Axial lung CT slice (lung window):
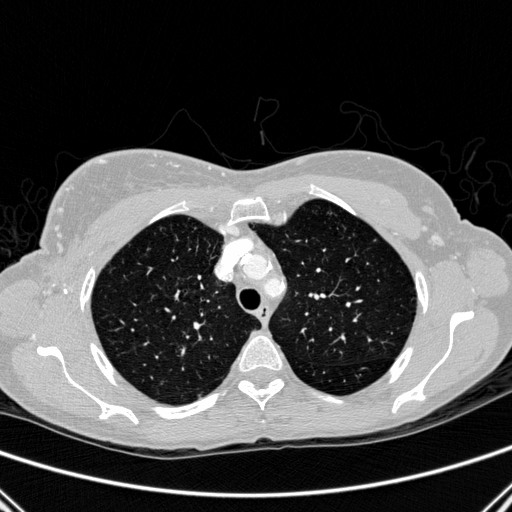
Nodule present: no